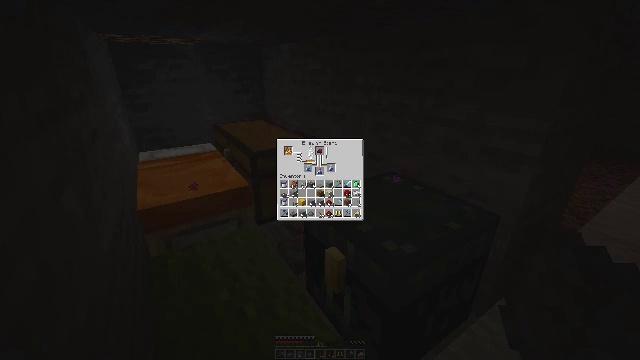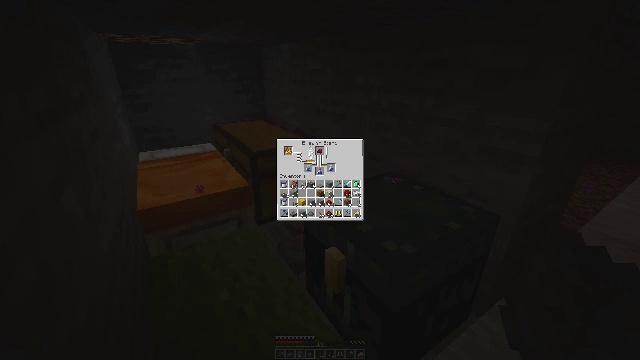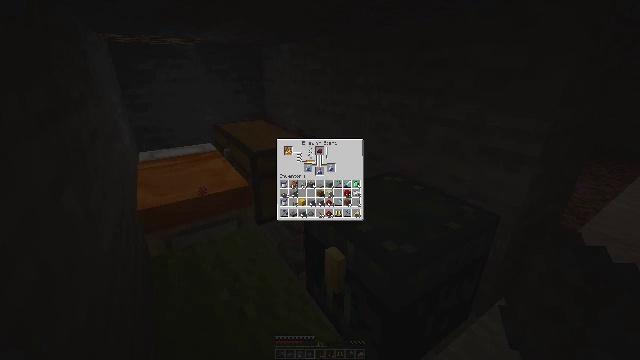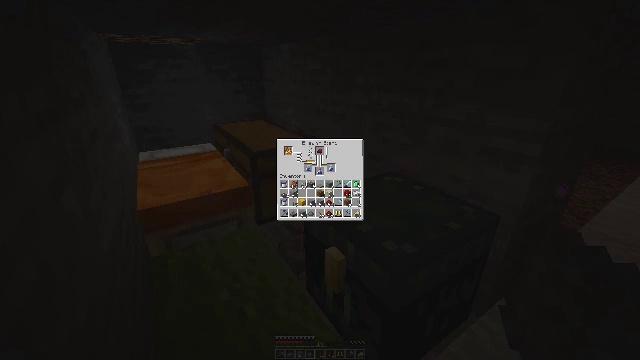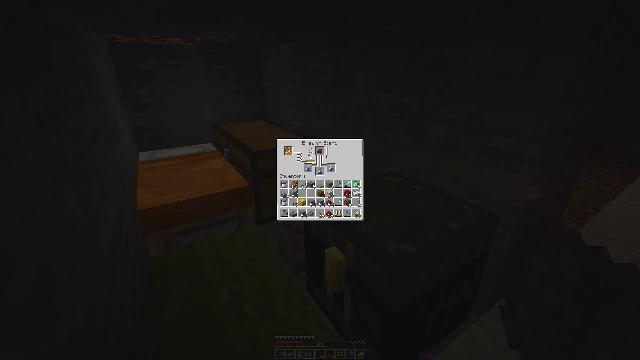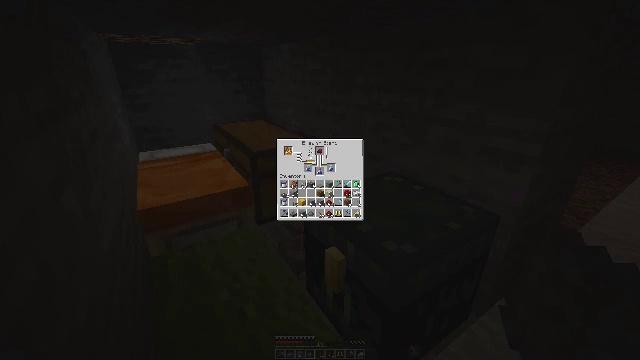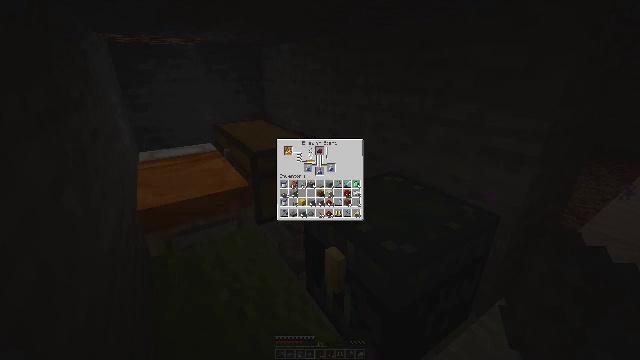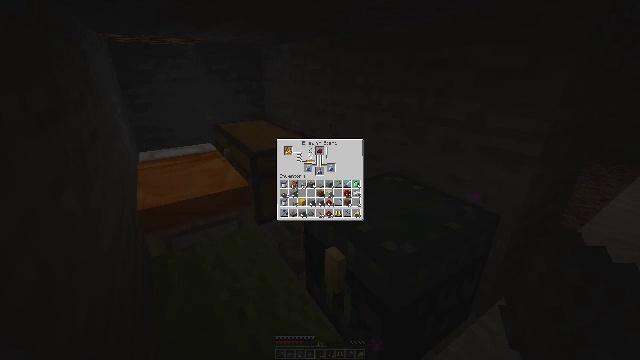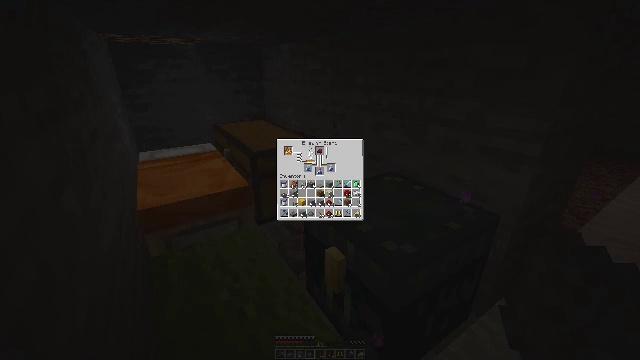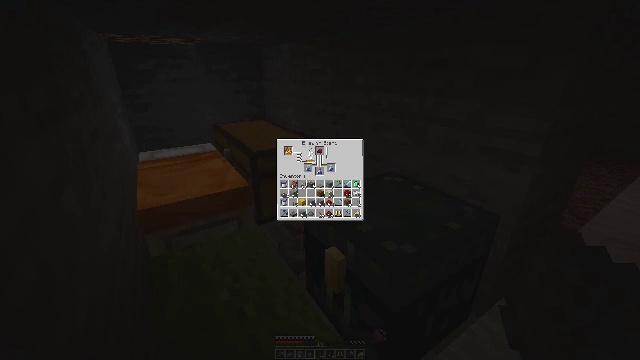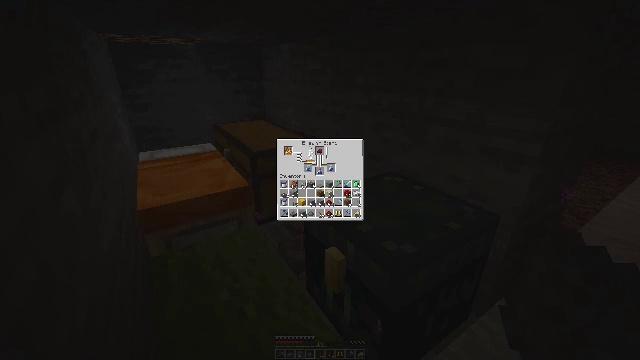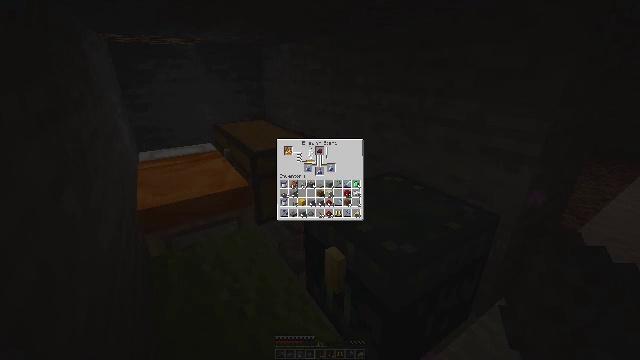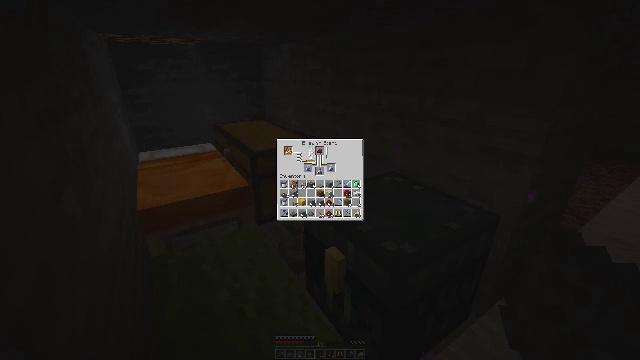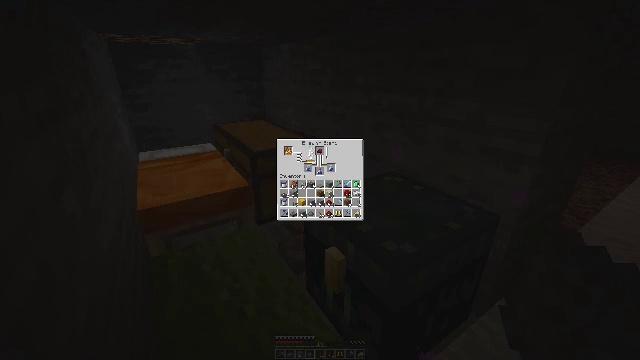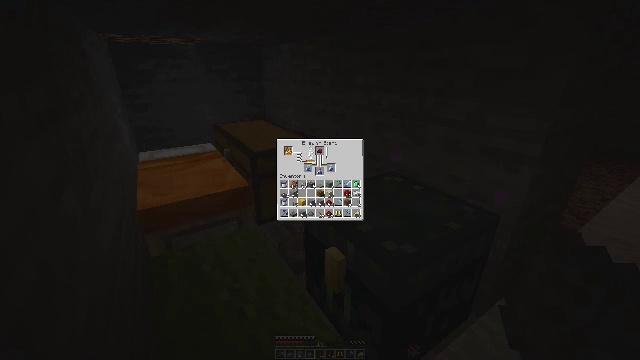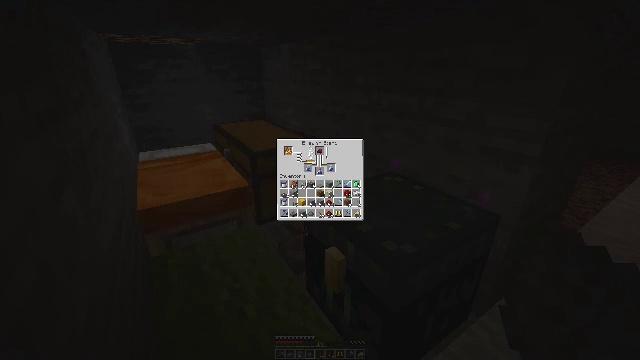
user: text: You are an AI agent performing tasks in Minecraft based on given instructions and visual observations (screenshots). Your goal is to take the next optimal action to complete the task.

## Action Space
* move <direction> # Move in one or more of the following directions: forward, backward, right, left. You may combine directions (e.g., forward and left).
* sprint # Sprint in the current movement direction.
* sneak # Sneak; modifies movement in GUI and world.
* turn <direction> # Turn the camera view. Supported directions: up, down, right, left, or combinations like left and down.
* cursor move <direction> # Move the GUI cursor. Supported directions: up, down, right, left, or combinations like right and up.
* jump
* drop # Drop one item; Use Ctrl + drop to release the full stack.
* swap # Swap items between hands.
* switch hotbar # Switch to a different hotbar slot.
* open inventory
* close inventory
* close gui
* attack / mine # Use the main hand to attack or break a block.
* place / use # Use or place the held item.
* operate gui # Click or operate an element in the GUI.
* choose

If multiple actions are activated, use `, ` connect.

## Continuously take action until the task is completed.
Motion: motion action
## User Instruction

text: Mine the lectern.
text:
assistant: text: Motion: no_op
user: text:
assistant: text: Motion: no_op
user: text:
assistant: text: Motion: no_op
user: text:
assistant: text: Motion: turn left and down
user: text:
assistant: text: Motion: turn left and down
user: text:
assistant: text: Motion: turn left and down
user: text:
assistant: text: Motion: no_op
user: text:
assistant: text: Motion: no_op
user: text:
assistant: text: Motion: no_op
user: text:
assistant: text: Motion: no_op
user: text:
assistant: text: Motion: no_op
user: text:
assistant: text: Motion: no_op
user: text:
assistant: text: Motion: no_op
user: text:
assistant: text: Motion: no_op
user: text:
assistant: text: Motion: no_op
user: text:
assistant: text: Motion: no_op
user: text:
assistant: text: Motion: no_op
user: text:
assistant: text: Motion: no_op
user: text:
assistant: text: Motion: no_op
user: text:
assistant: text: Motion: no_op
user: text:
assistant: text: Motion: no_op
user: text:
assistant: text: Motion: no_op
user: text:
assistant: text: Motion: no_op
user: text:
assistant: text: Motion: no_op
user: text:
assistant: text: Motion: no_op
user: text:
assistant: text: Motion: no_op
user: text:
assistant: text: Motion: no_op
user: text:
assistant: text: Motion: no_op
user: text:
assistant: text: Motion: no_op
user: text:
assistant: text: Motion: no_op